Field crop: maize
Growth stage: 2
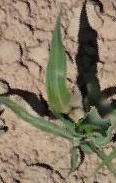
Species: maize